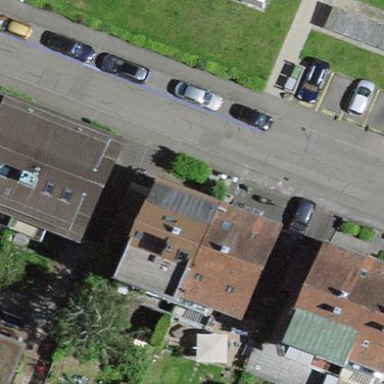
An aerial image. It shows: Semi-detached house.